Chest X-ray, PA view. Patient: 35 years old, sex M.
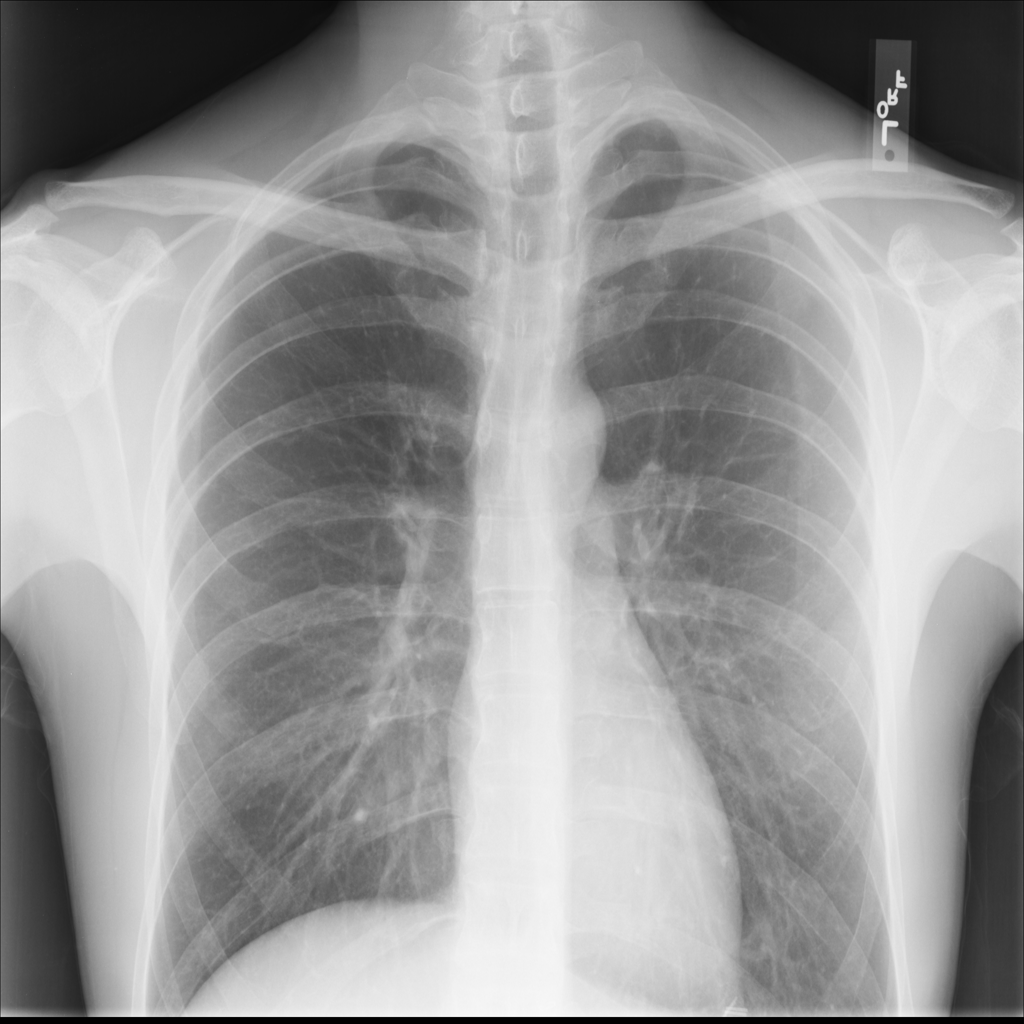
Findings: No Finding